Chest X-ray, AP view. Patient: 63 years old, sex M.
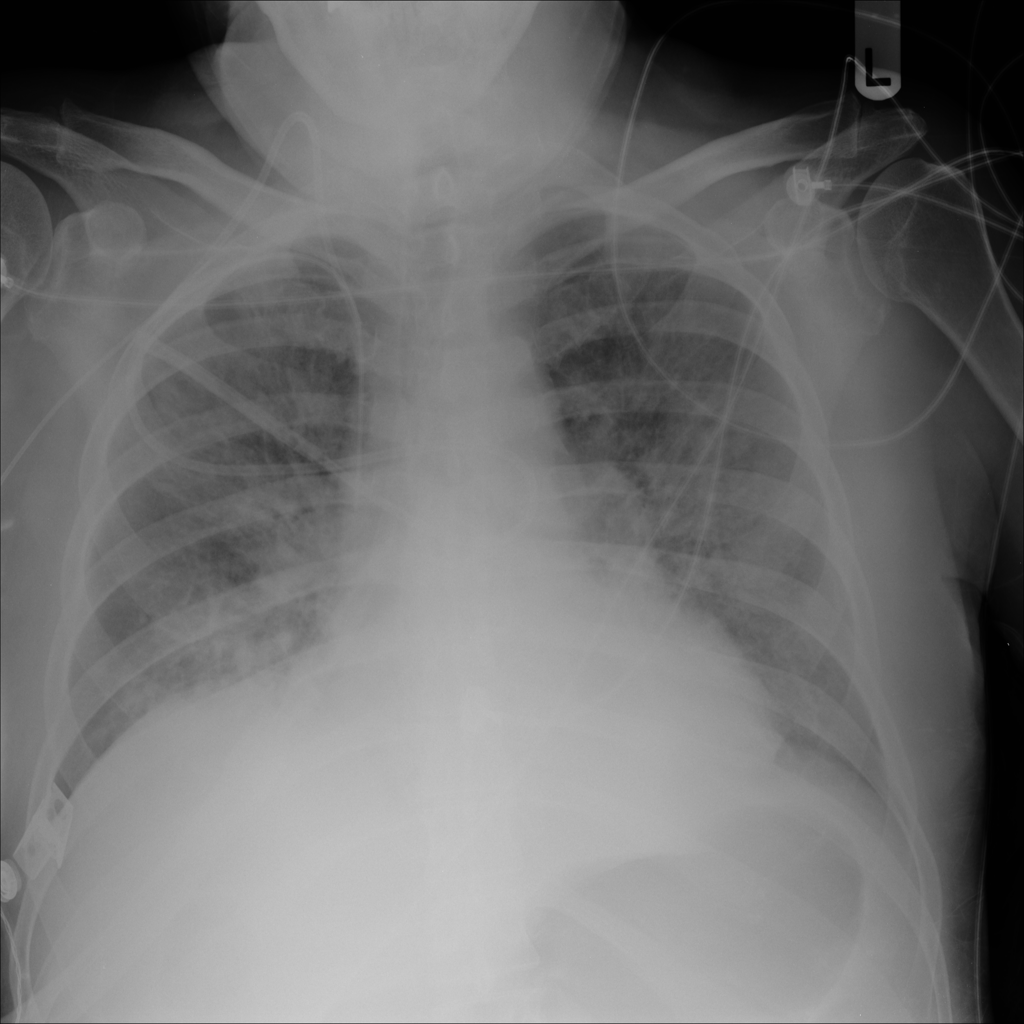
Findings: Infiltration